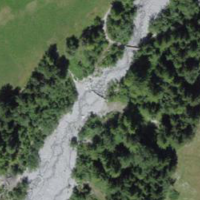
EUNIS habitat code: 43
Species observed at this site:
Cypripedium calceolus